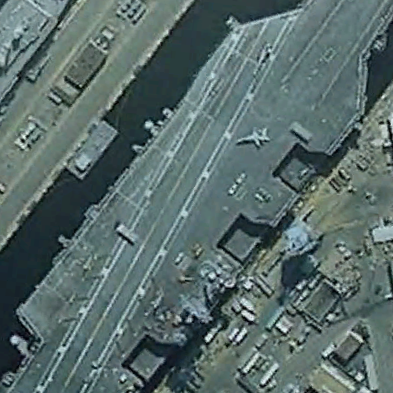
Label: aircraft_carrier